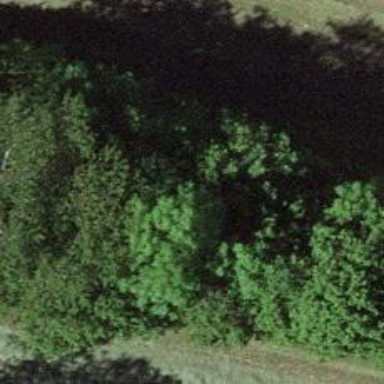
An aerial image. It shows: Hedge acting as barrier.